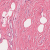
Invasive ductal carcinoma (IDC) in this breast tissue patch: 0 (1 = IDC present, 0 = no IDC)